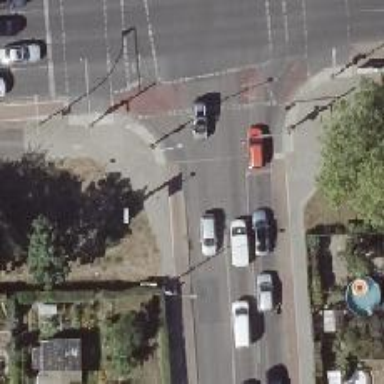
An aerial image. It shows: Road with traffic signals.